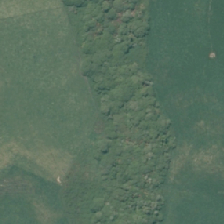
Land cover: deciduous_hardwood